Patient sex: M
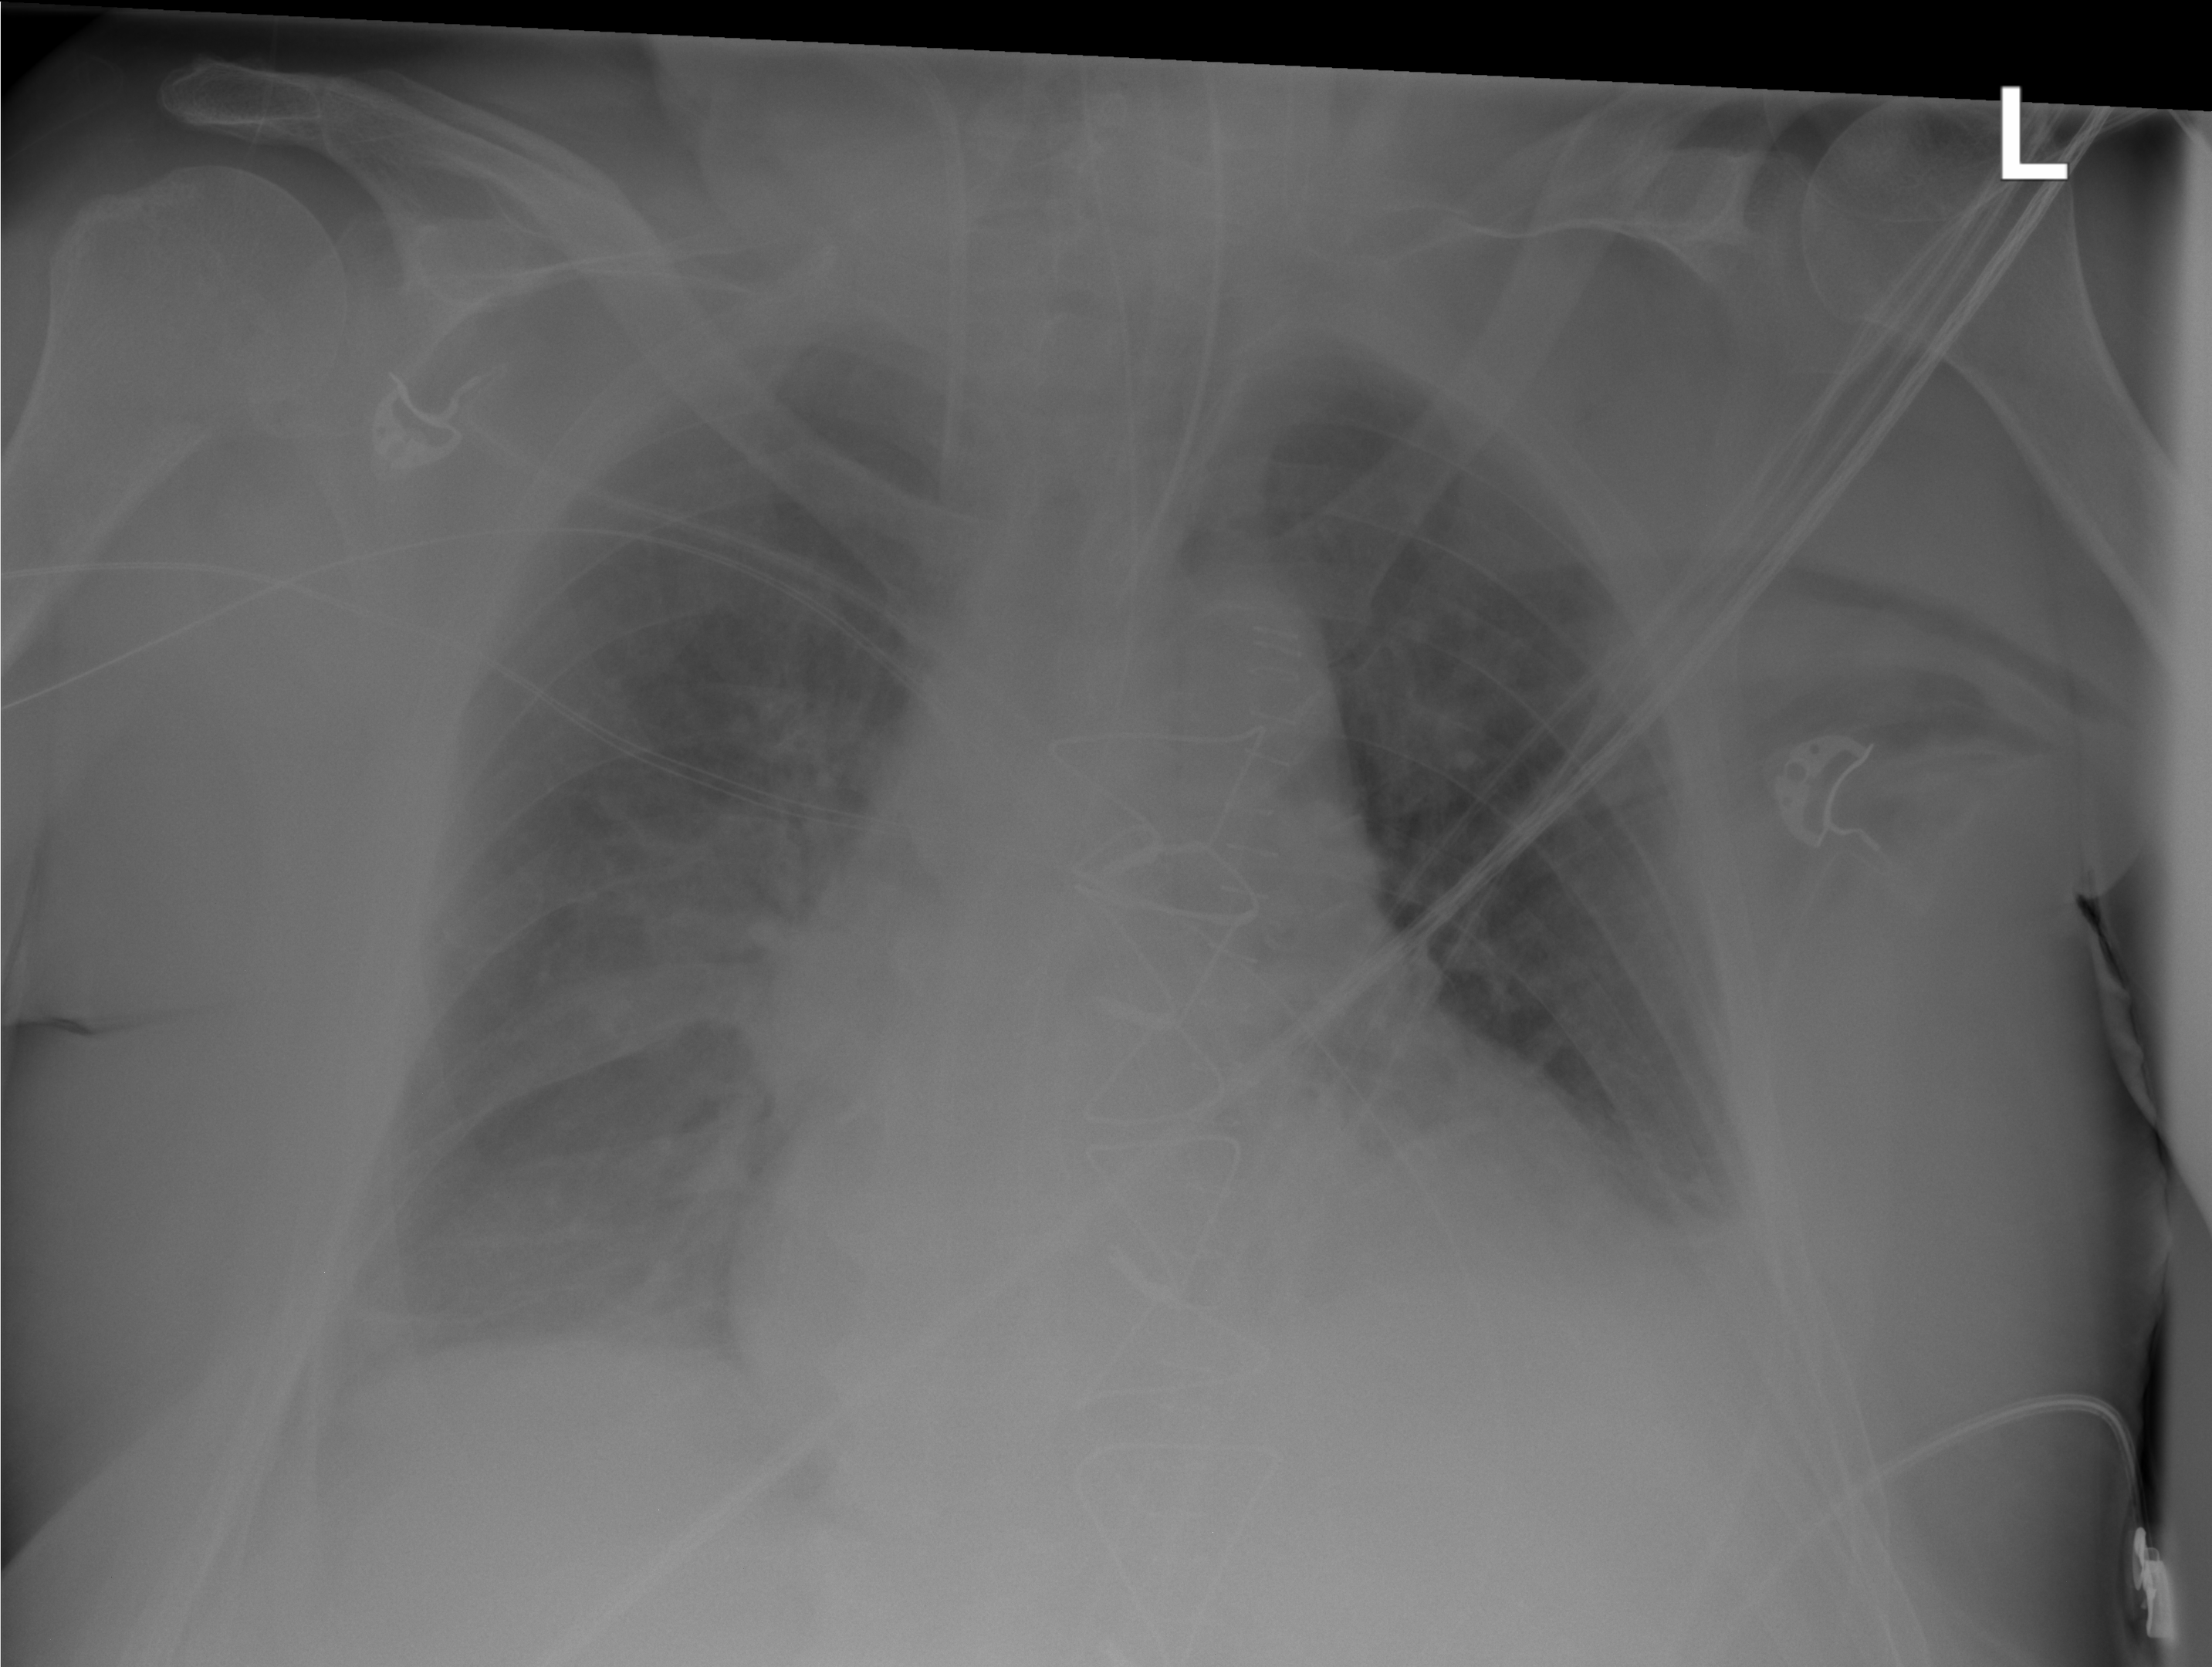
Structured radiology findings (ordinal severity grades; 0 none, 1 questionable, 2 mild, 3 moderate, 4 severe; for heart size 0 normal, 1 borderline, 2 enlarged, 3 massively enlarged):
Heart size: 3
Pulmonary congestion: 2
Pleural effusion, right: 2
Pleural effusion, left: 2
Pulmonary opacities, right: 2
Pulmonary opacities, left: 0
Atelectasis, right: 2
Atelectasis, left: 2